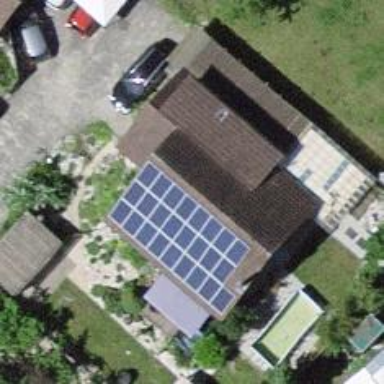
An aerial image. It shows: Solar photovoltaic panel generator.